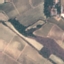
Label: PermanentCrop